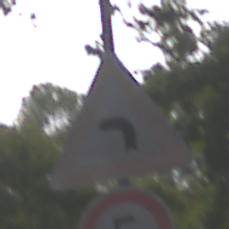
Verkehrszeichen: KurveLinks
Zusatzzeichen unten: Geschwindigkeit5
Umgebung: Outdoor, Urban
Tageszeit: MorningAfternoon
Wetter: Overcast
Licht: Natural
Jahreszeit: NotSpecified
Kontrast: LowContrast